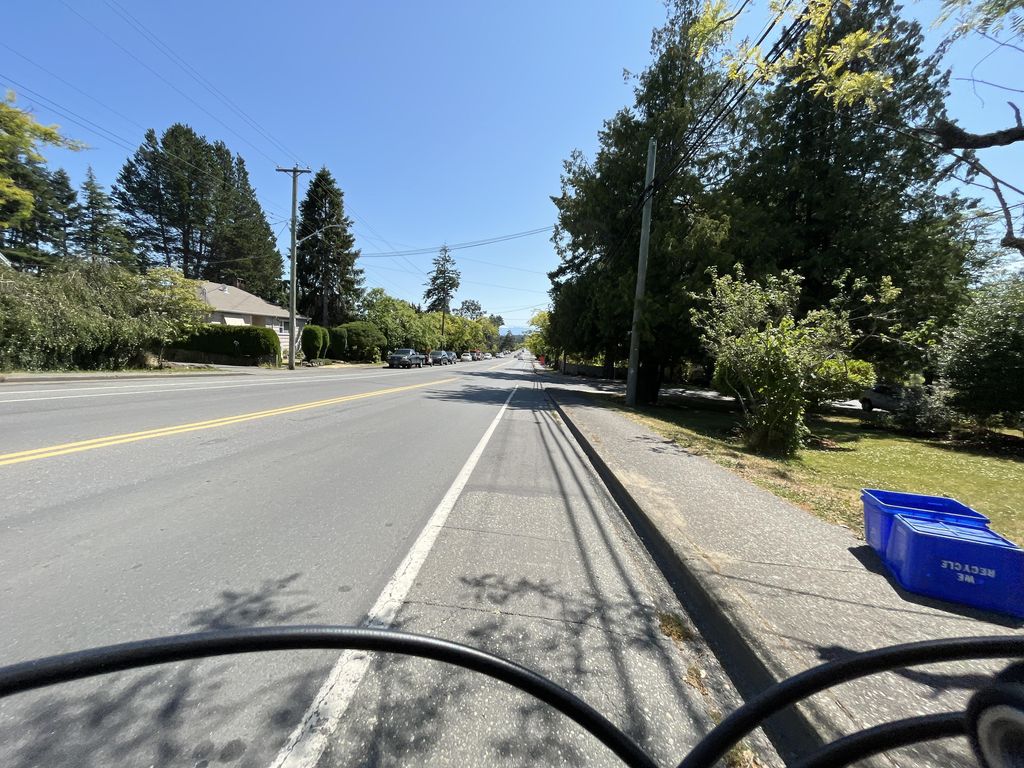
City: victoria